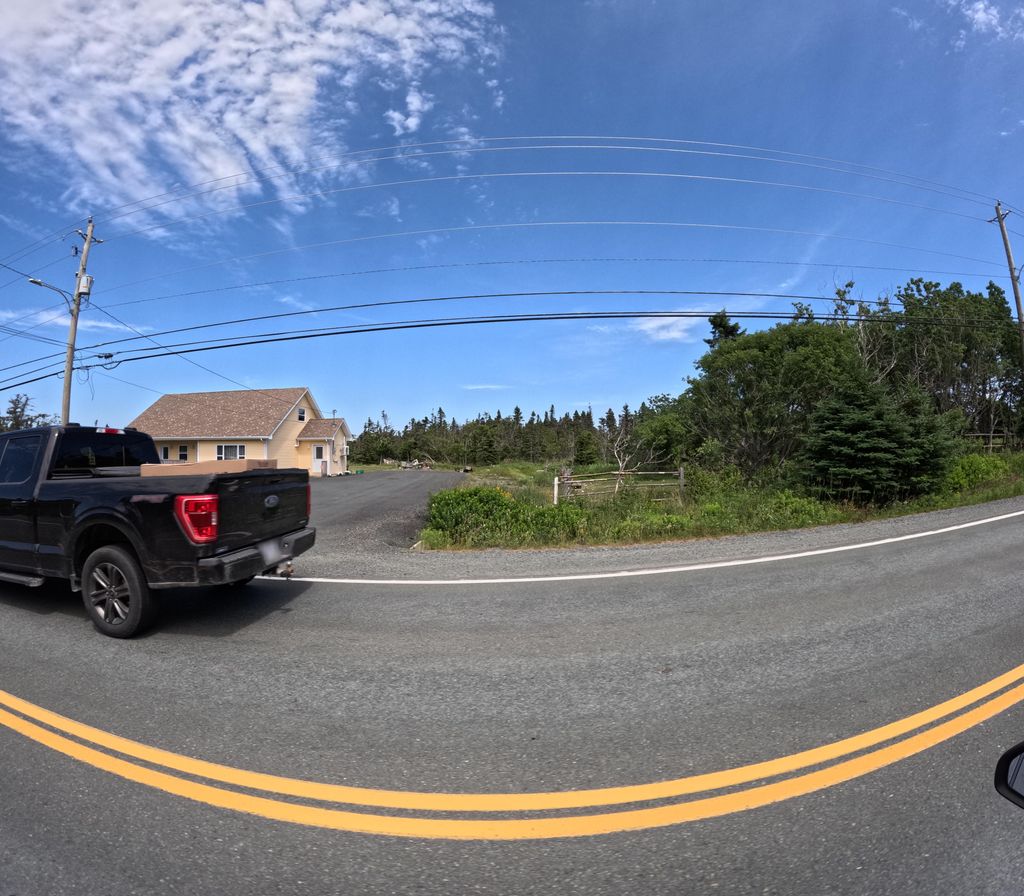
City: st_johns